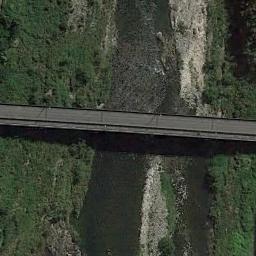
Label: bridge